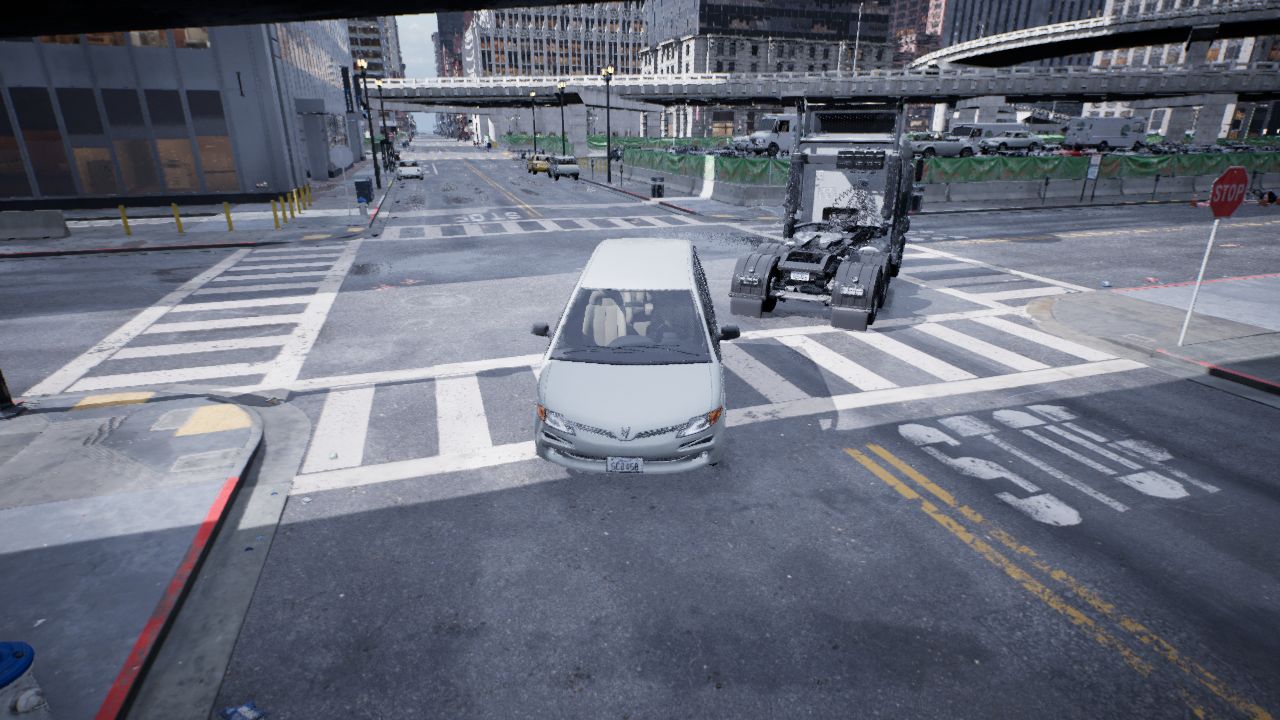
Venue: intersection
Lighting: overcast
Vehicle rig: minivan